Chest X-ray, AP view. Patient: 51 years old, sex M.
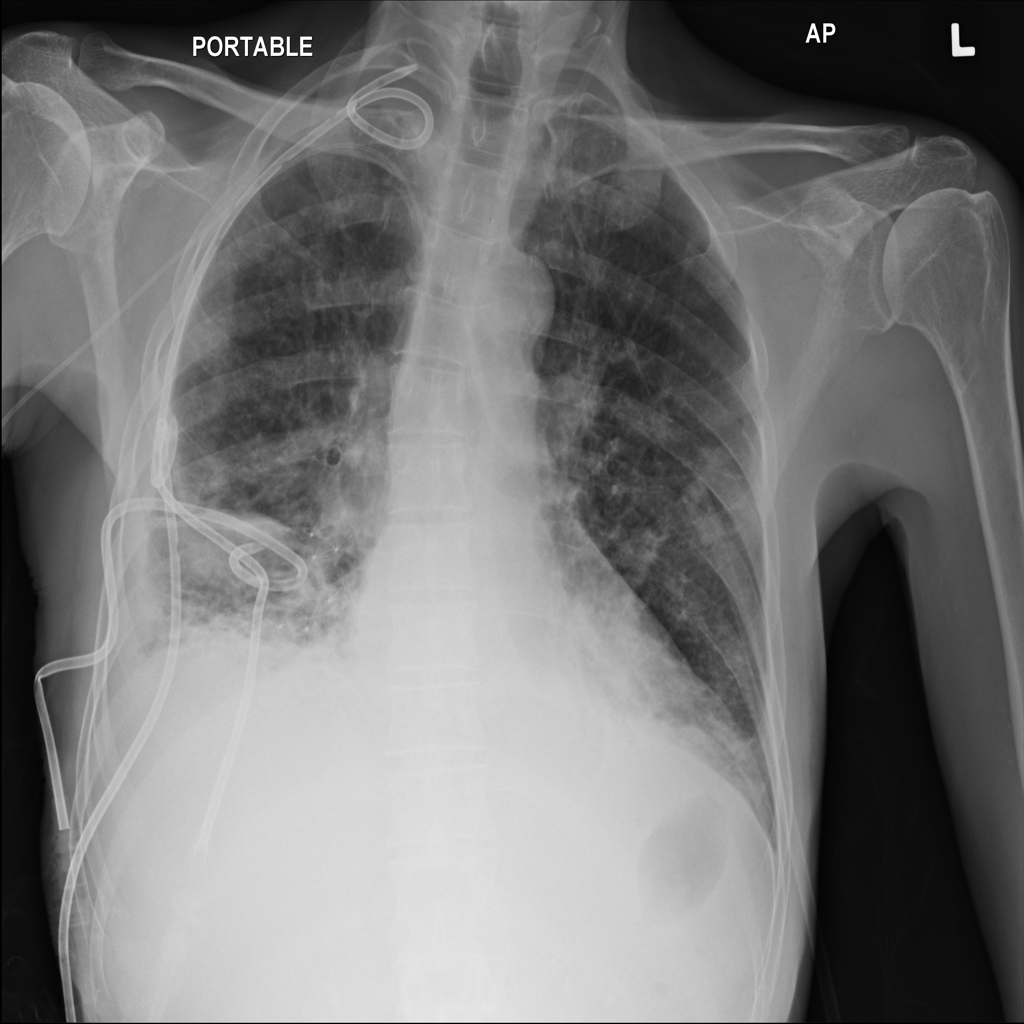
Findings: Consolidation, Effusion